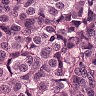
Metastatic tissue present: yes